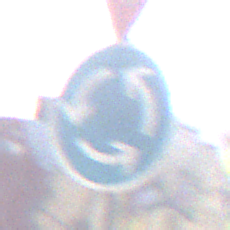
Verkehrszeichen: Kreisverkehr
Zusatzzeichen oben: VorfahrtGewaehren
Umgebung: Roofed, Special
Tageszeit: Midday
Wetter: Overcast
Licht: Natural
Jahreszeit: NotSpecified
Kontrast: MediumContrast